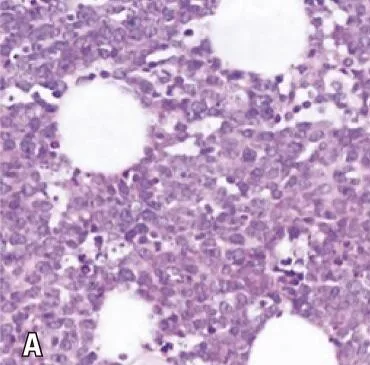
Burkitt lymphoma and the "starry-sky" pattern from the extranodal masses section (mesentery region).
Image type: pathology (h&e)